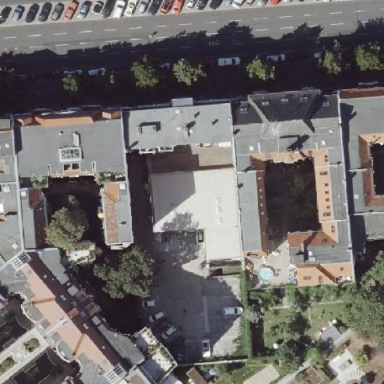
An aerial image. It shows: Retail building with flat roof.